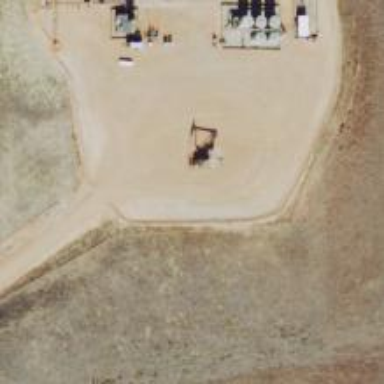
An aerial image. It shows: Petroleum well.